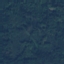
Land use / land cover: Forest